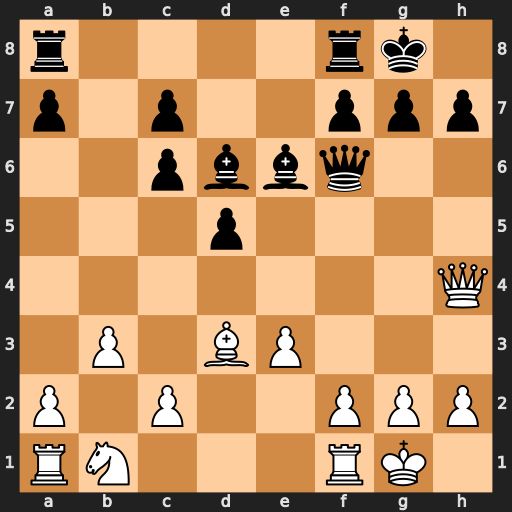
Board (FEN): r4rk1/p1p2ppp/2pbbq2/3p4/7Q/1P1BP3/P1P2PPP/RN3RK1
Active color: w
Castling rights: -
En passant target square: -
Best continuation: Qxh7#